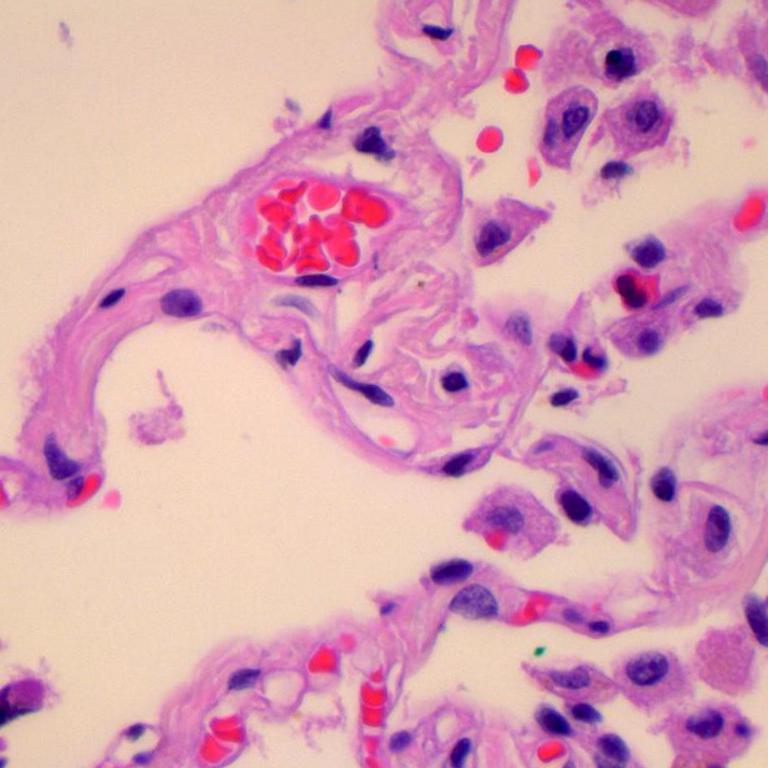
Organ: lung
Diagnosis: benign